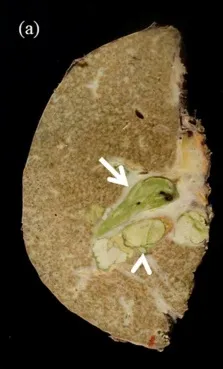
Macroscopic.
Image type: radiology (ct)